Question: I'm using Azure Queue storage. I just upgraded from using Microsoft.WindowsAzure.StorageClient to Microsoft.WindowsAzure.Storage. I've also recently changed over from using Lokad to CloudFx. At some point in the process, I started getting some more columns in Queue storage, including a duplicate Dequeue Count.

I can't figure out how those columns are getting created. Why are there two Dequeue Count columns?
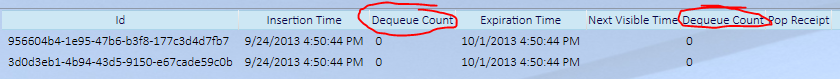
Answer: The columns have nothing to do with the internal schema of the message. They display management metadata which is specific to the queue. "Dequeue Count" indicates how many times clients have attempted to dequeue the message.
The duplicate column issue looks to me like a UI bug in the management tool.